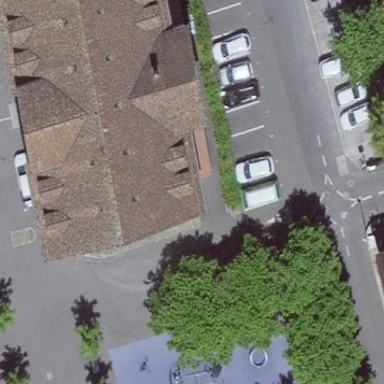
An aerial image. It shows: School building.